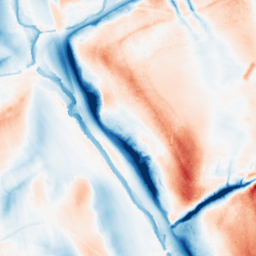
Category: classical
Decomposition family: gaussian_anisotropic
Decomposition parameters: sigma_x: 20
sigma_y: 2
Upsampling method: cubic_catmull_rom
Upsampling parameters: scale: 4
Upsampling scale: 4